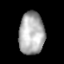
Tissue: lung
Cell type: T cells
Senescence score: 0.236
Nuclear area (px): 1068
Mean DAPI intensity: 173.39